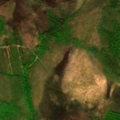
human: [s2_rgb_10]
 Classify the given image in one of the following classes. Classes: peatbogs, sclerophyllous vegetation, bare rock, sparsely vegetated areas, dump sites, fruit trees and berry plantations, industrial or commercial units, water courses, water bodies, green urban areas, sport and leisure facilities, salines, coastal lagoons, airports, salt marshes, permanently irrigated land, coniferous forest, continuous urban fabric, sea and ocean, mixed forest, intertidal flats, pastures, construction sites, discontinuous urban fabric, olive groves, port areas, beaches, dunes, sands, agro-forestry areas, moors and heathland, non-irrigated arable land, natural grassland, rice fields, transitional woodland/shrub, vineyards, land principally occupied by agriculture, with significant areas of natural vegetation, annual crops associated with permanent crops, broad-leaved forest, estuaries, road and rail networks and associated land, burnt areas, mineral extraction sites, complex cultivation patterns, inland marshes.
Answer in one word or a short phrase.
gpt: coniferous forest, mixed forest, transitional woodland/shrub, peatbogs